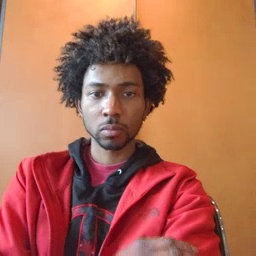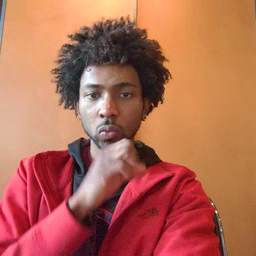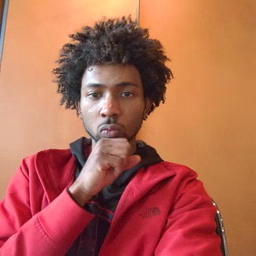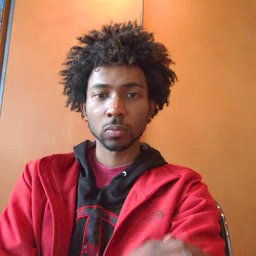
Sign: orange